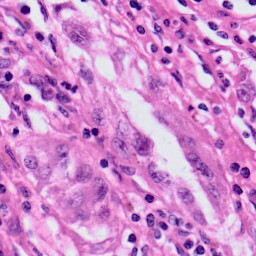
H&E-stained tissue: Skin